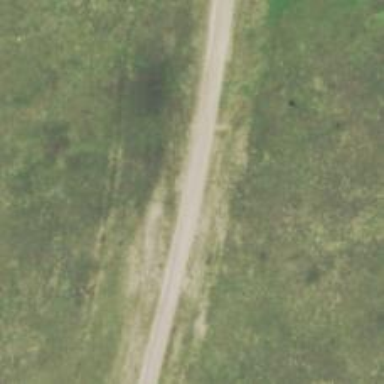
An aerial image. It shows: Road designated for service vehicles specifically for accessing wind farm.